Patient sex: M
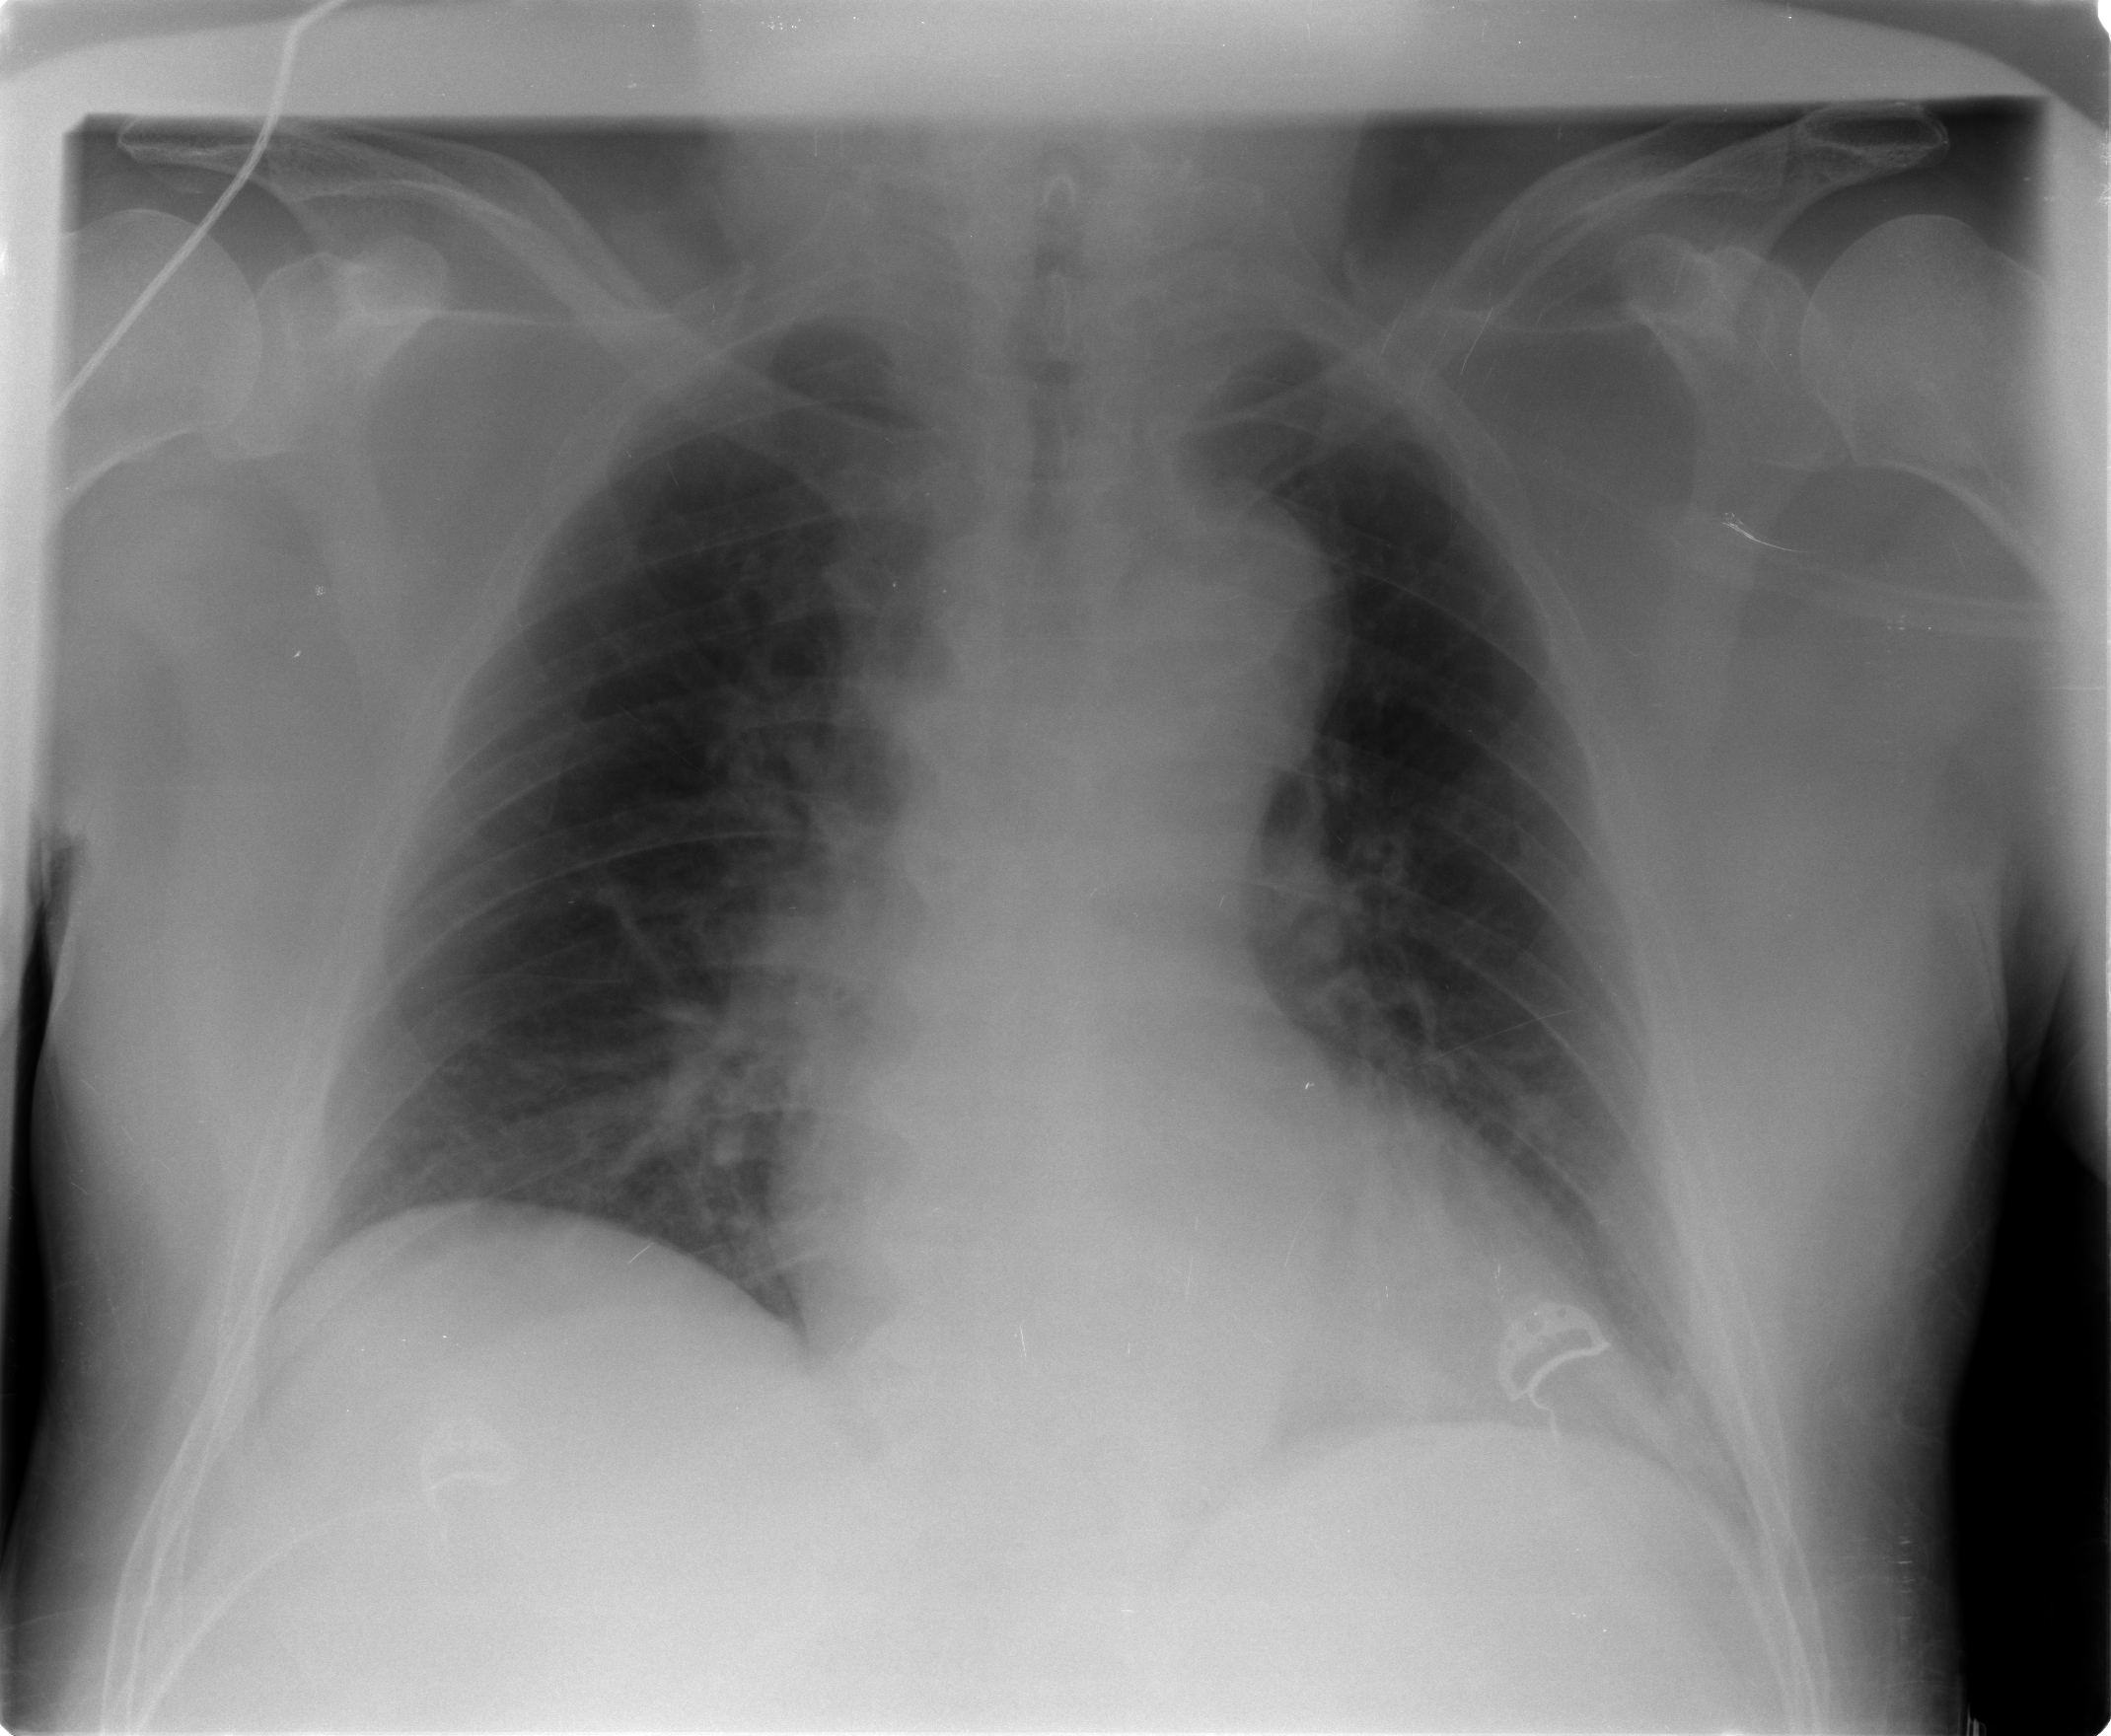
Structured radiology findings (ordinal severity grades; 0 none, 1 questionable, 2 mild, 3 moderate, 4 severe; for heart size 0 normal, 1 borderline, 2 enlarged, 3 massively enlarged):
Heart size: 0
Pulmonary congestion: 2
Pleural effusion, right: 0
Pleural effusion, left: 0
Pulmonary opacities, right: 0
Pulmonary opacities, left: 0
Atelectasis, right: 0
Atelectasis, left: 2